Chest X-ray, AP view. Patient: 56 years old, sex F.
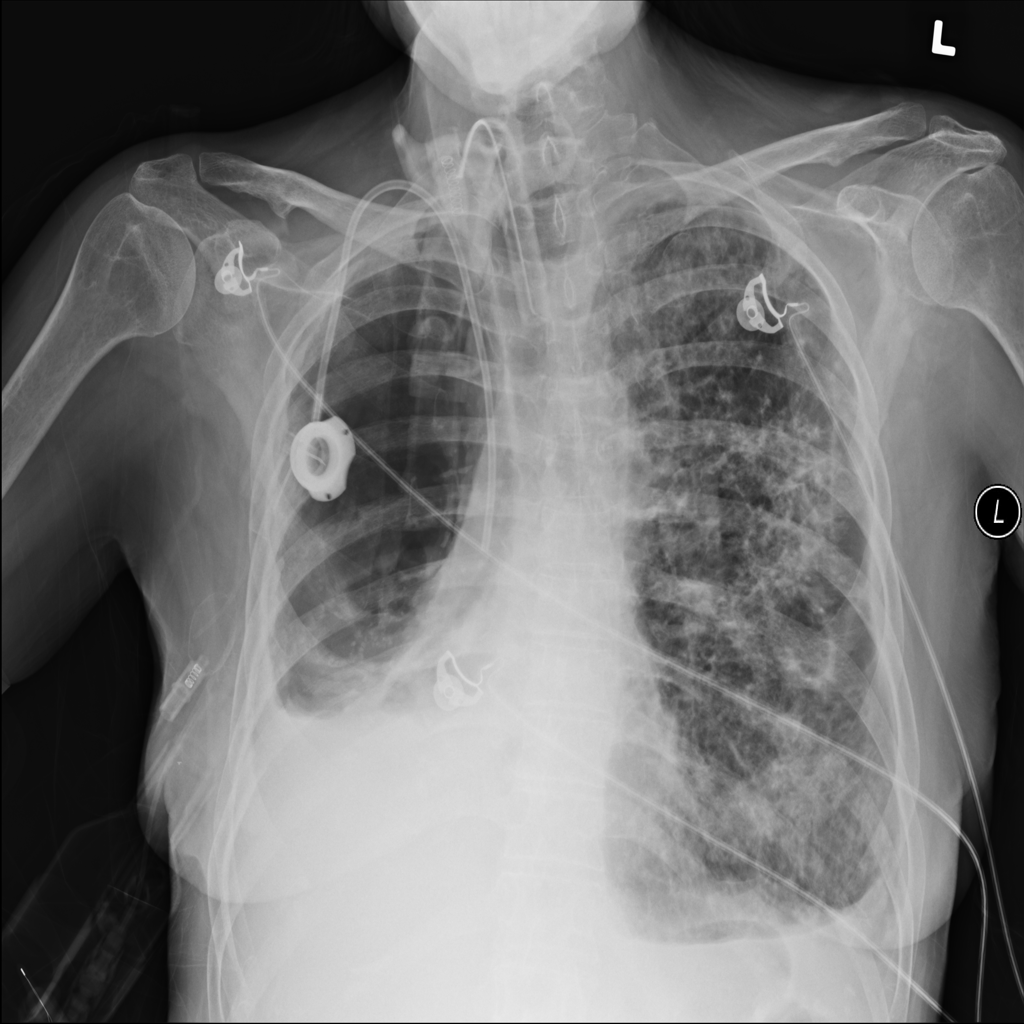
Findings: Consolidation